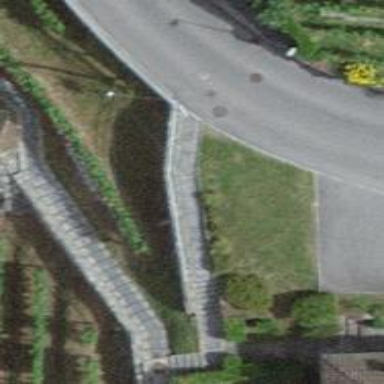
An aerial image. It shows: Path made of paving stones.